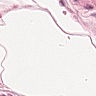
Metastatic tissue present: no